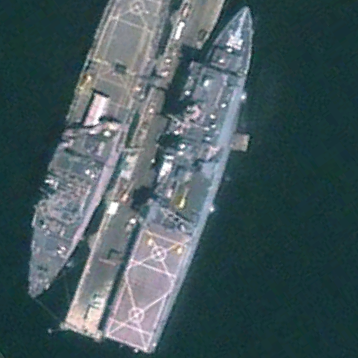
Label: combat